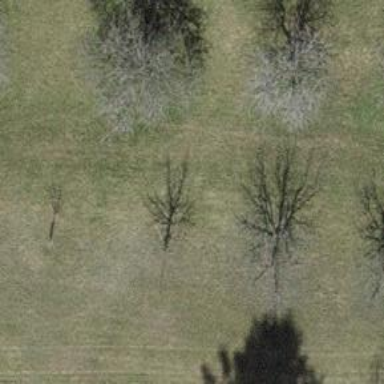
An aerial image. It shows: Beautiful tree in nature.